Interaction volume radius: 5 \u00c5
Interaction volume height: 10 \u00c5
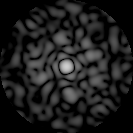
Disorder parameter: 0.8573